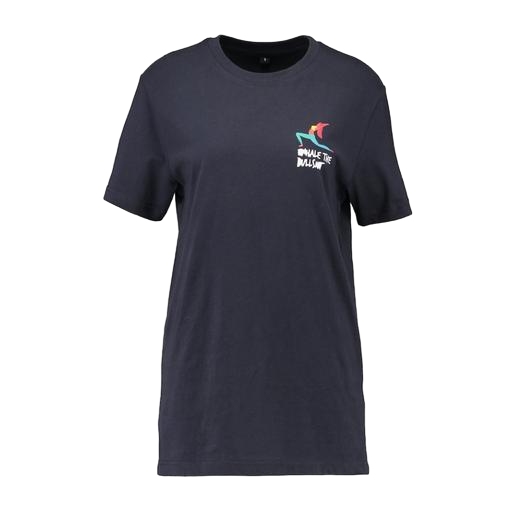
multicolor dp curve navy tee, regular t-shirt, mid t-shirt, white background